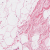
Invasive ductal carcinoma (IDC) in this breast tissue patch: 0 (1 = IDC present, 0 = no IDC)